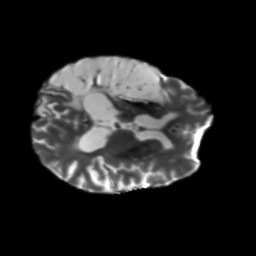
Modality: T2w
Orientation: axial
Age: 51
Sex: male
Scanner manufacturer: siemens
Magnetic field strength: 3 T
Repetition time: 5.25 s
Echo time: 0.08 s